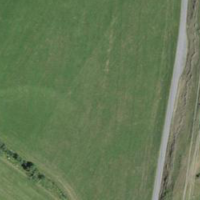
EUNIS habitat code: 24
Species observed at this site:
Parnassius apollo